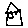
Label: house